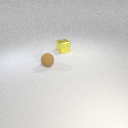
small yellow metal cube to the right of small brown rubber sphere